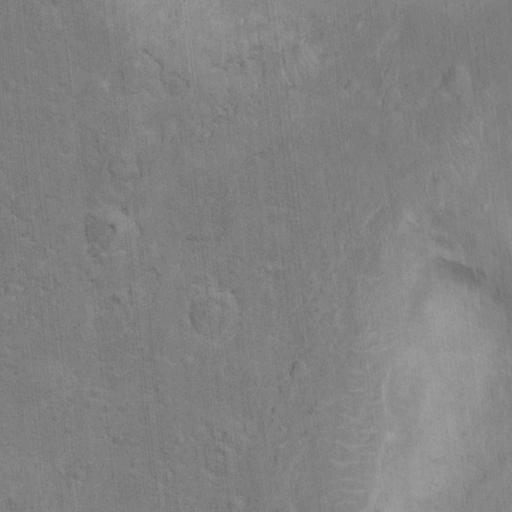
Objects detected: cone